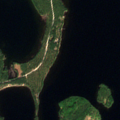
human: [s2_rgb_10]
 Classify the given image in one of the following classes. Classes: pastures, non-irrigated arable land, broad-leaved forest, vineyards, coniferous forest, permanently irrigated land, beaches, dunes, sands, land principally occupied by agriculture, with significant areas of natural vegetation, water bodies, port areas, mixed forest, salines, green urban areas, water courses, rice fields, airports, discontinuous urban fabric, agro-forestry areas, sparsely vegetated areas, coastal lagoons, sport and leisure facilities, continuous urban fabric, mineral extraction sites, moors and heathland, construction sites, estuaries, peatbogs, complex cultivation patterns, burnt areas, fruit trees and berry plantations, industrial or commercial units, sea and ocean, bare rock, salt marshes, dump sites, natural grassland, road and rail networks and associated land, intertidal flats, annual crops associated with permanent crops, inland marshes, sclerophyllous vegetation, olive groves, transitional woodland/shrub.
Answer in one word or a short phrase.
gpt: coniferous forest, water bodies